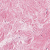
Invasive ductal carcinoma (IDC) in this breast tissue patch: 0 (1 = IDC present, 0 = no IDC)